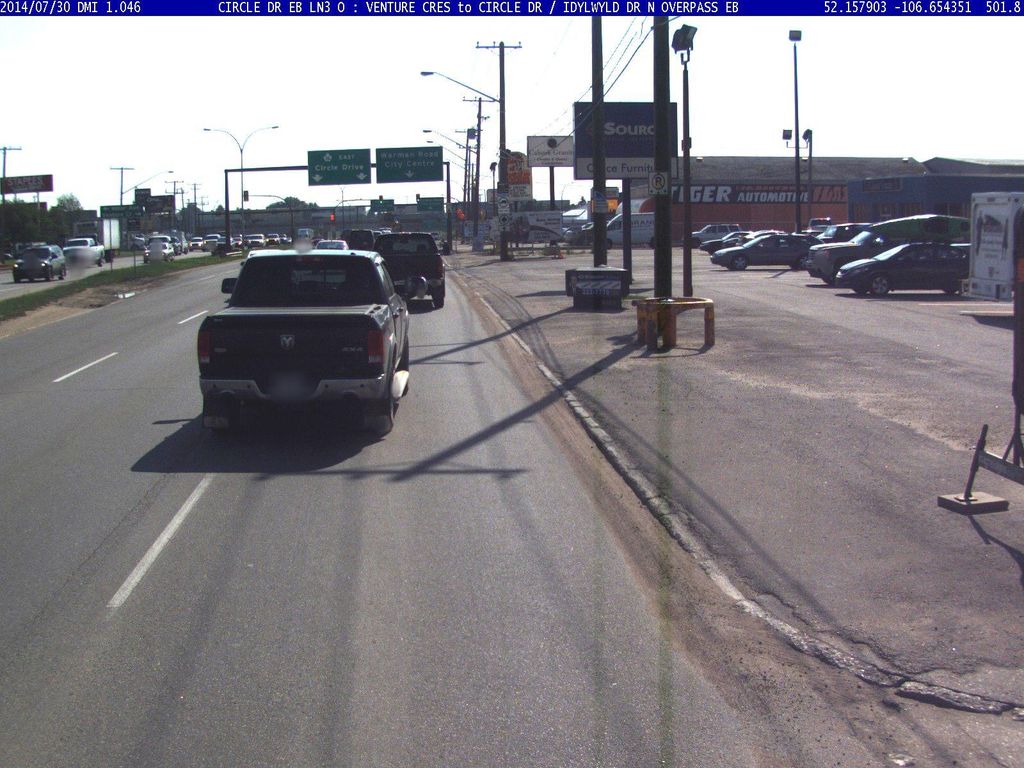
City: saskatoon